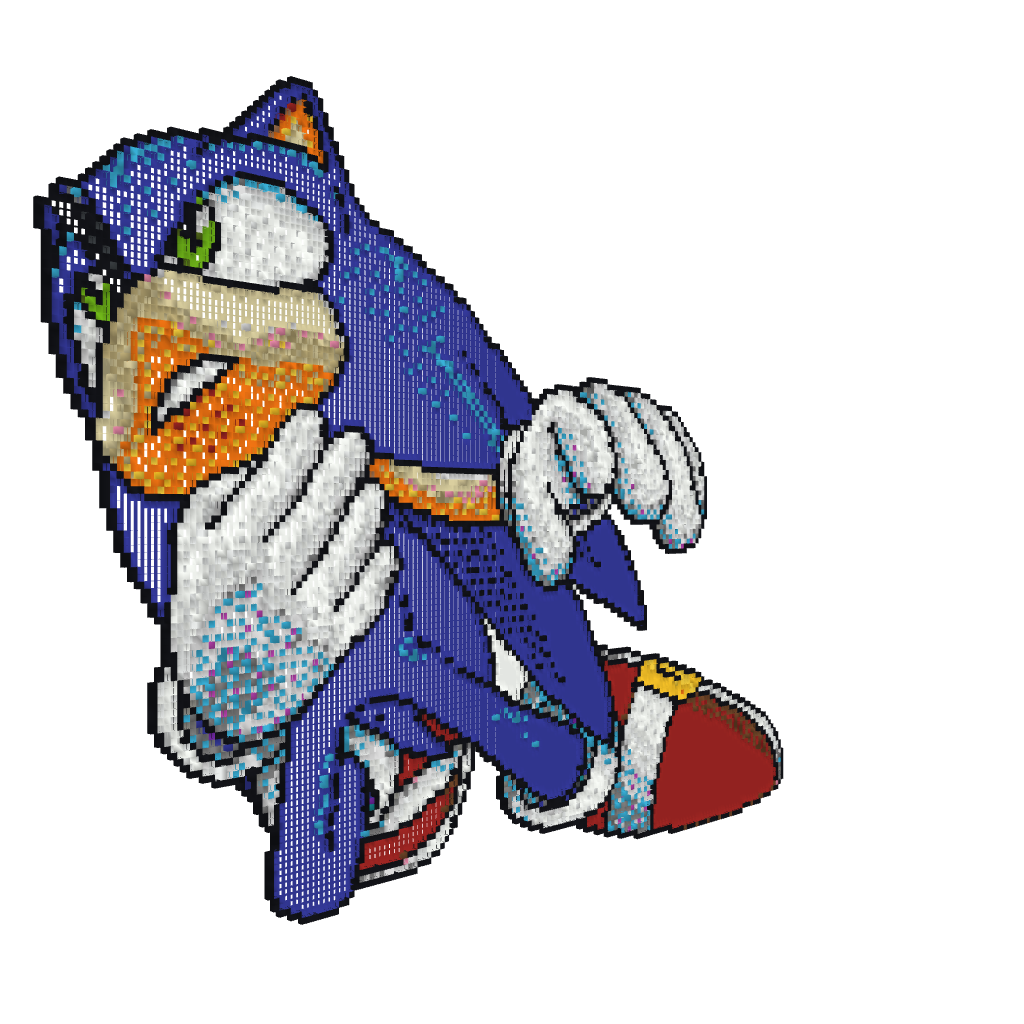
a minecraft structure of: sonic is at death